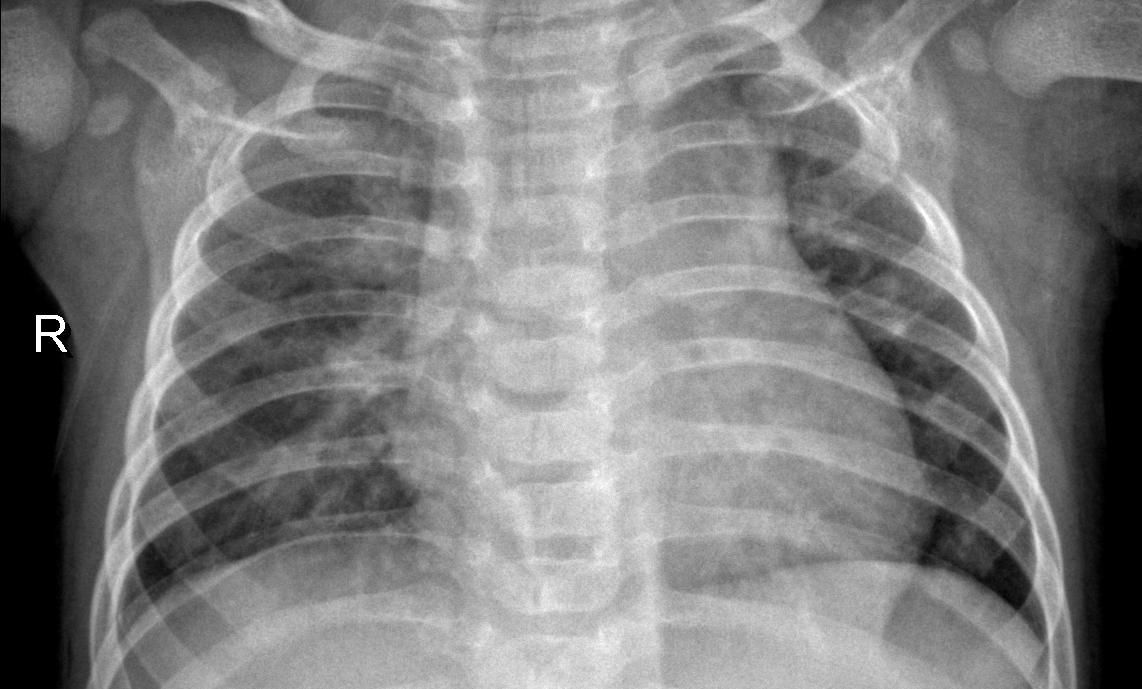
Diagnosis: PNEUMONIA